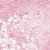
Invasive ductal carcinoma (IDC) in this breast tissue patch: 0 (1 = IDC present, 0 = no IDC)